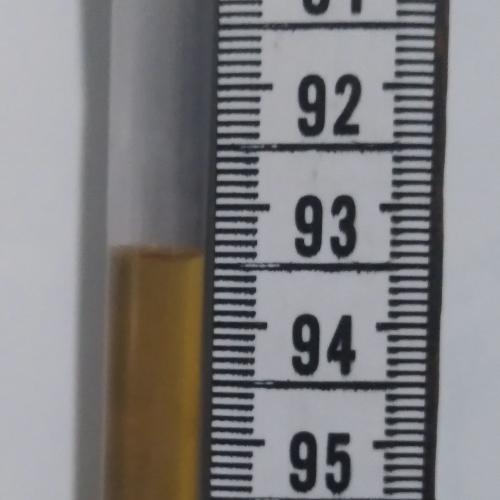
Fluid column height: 93.4 cm